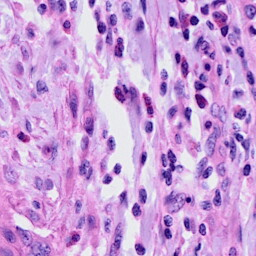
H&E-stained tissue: Cervix